Aerial crown-view tile of a tropical tree (Barro Colorado Island, Panama), acquired 20240813:
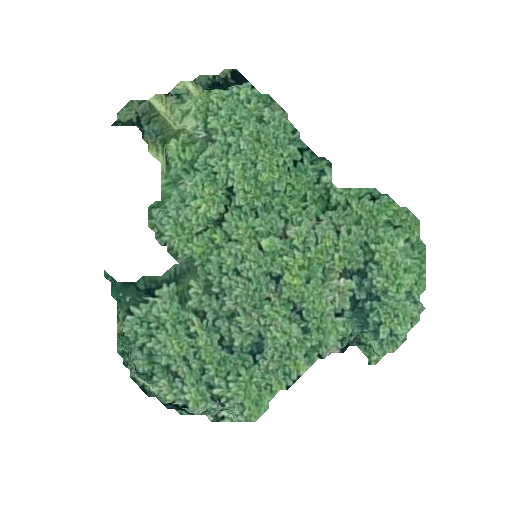
Species: Jacaranda copaia
GBIF accepted scientific name: Jacaranda copaia
Crown area: 106.805 m²